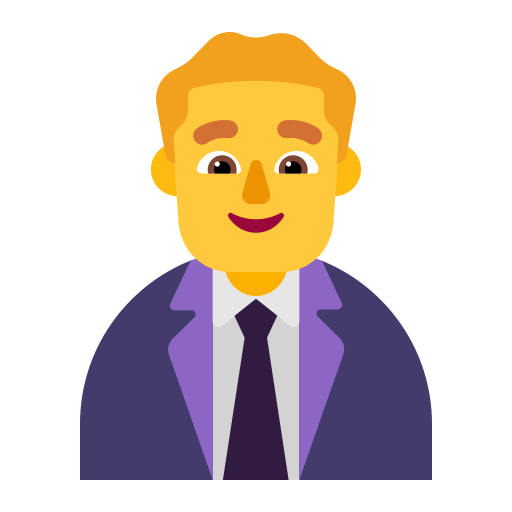
man office worker flat default